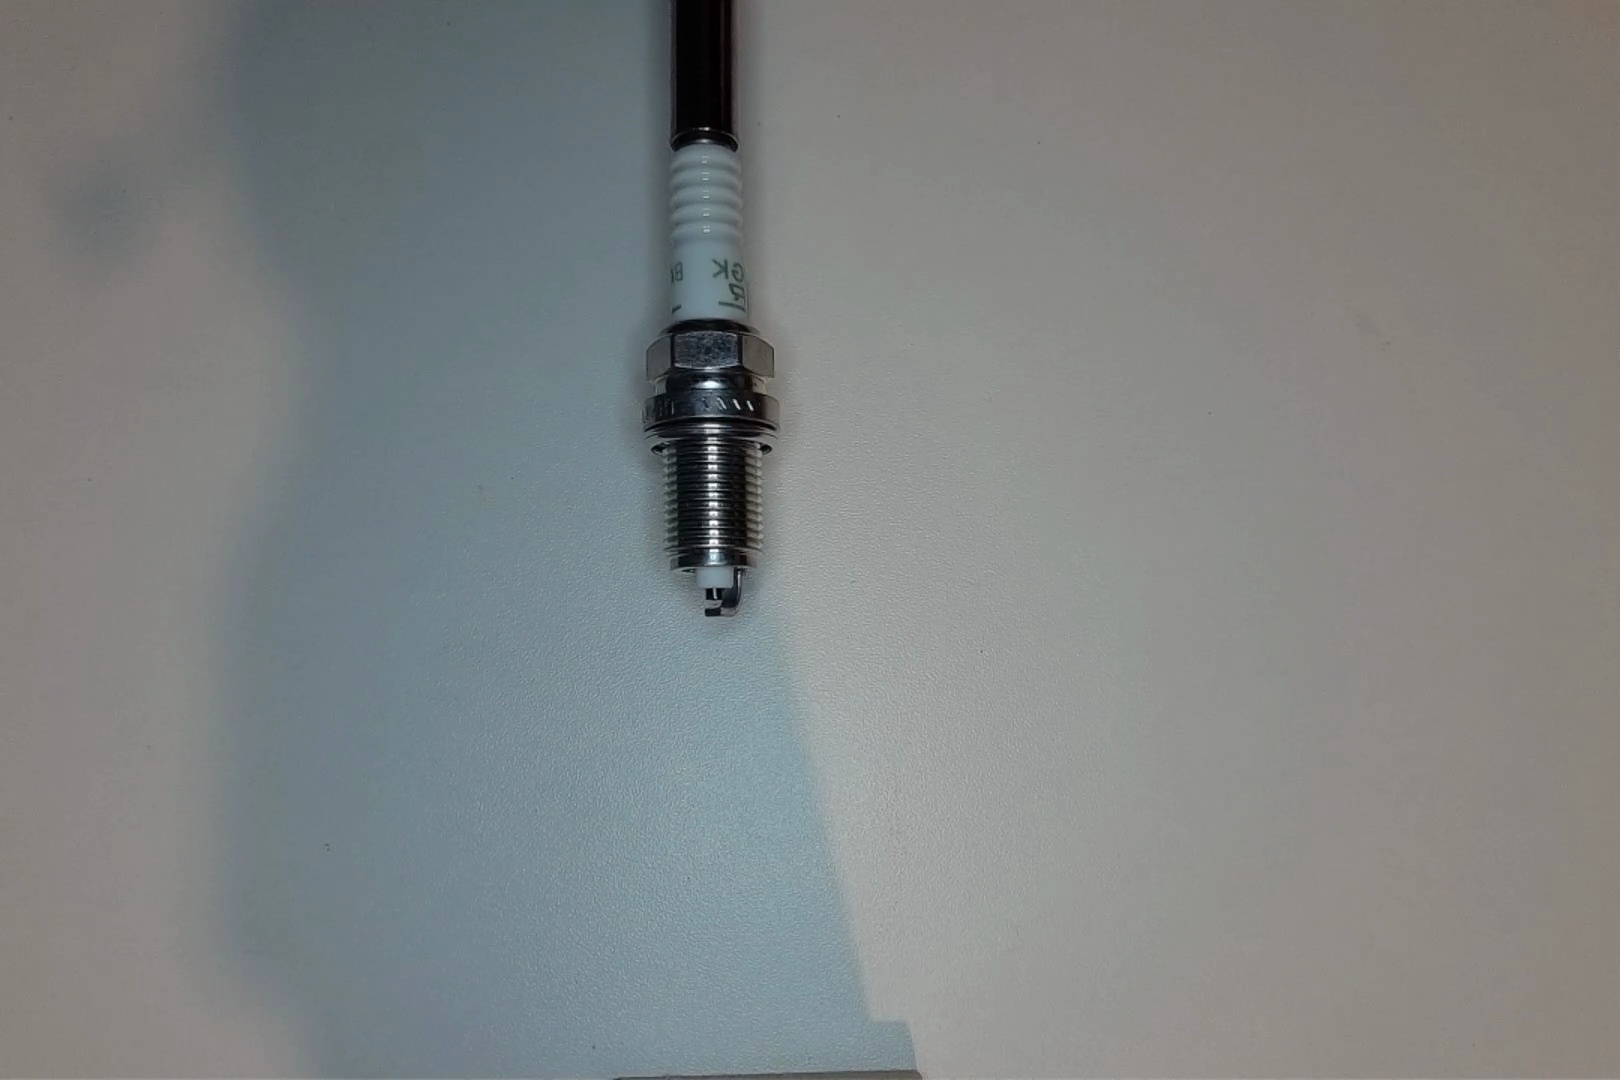
Label: normal